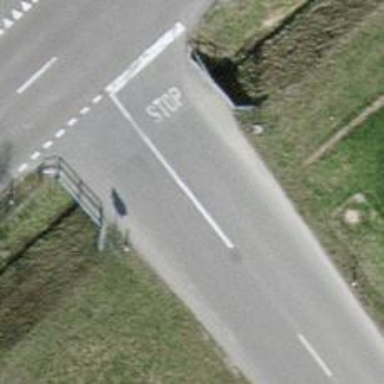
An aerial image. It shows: Tertiary road with bridge.